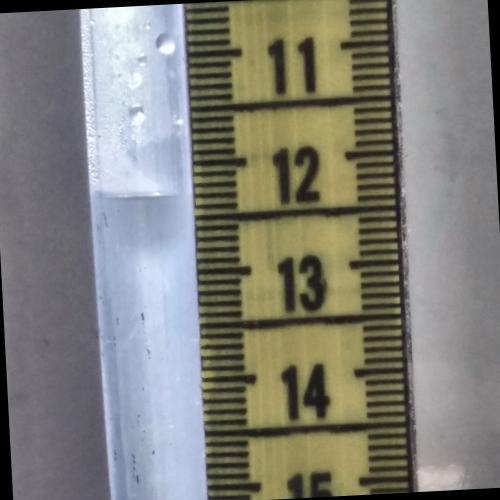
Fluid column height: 12.3 cm